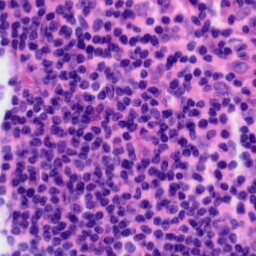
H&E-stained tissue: Tonsil